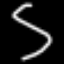
Label: squiggle